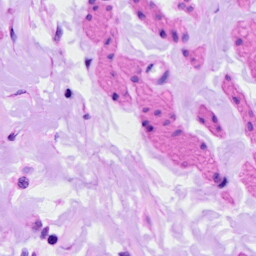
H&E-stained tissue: Ovarian